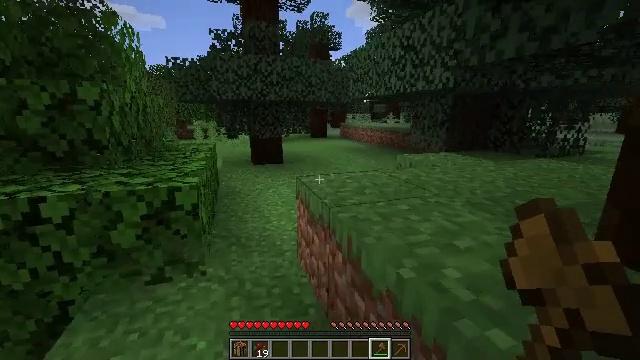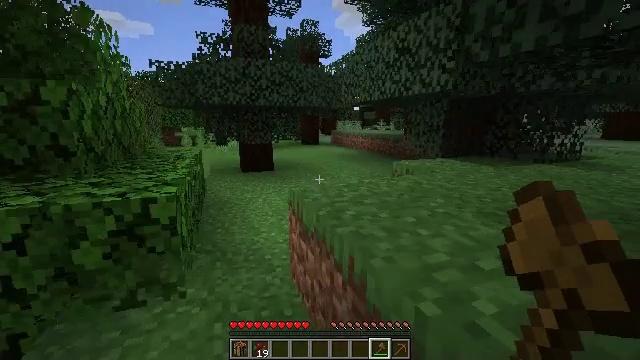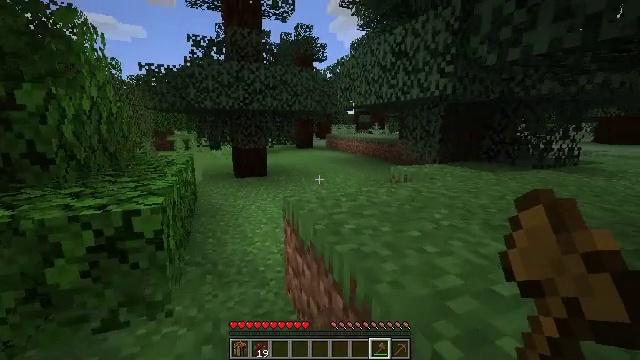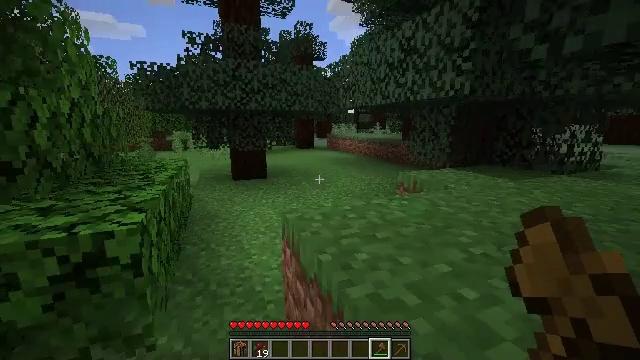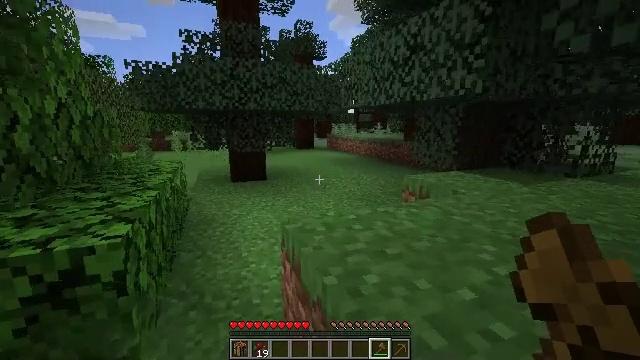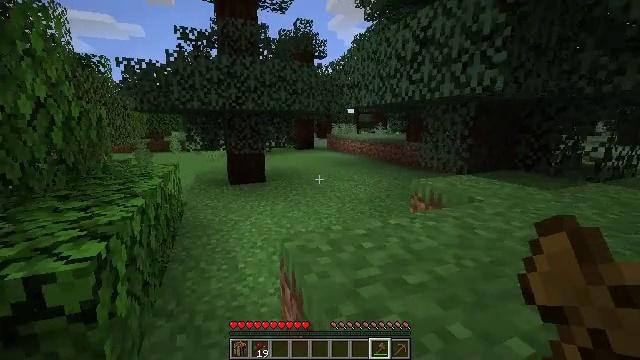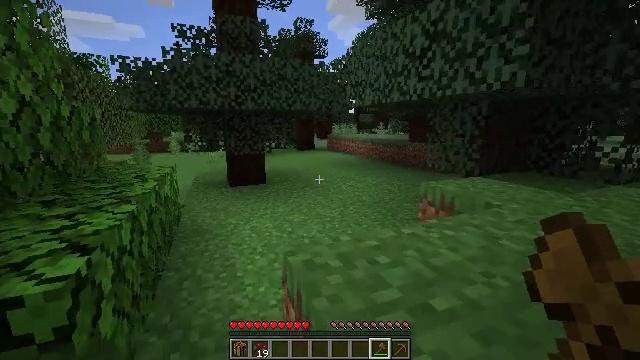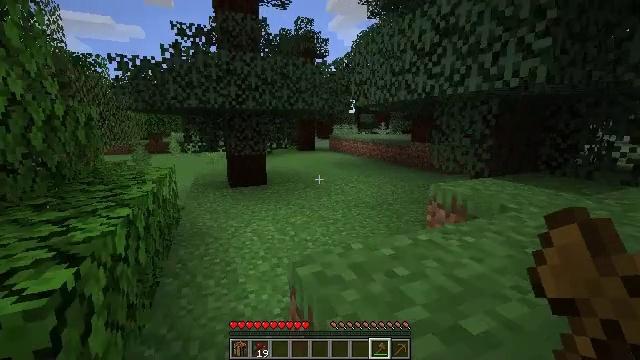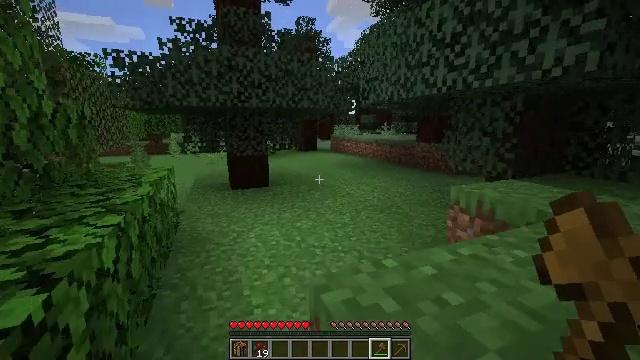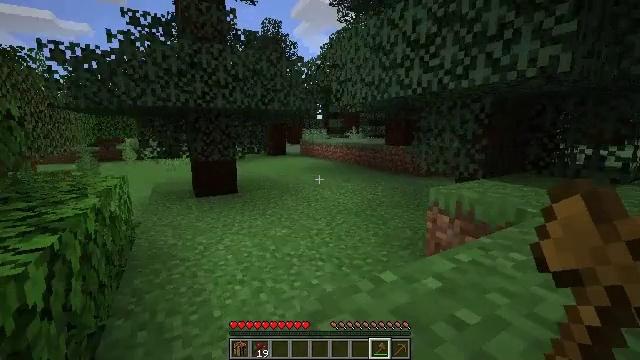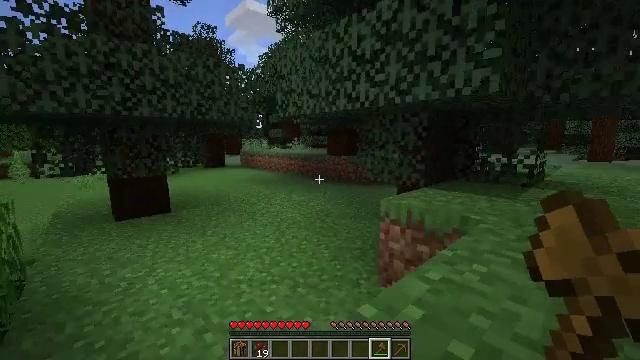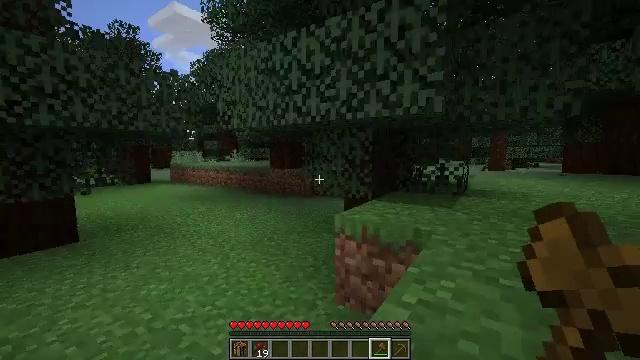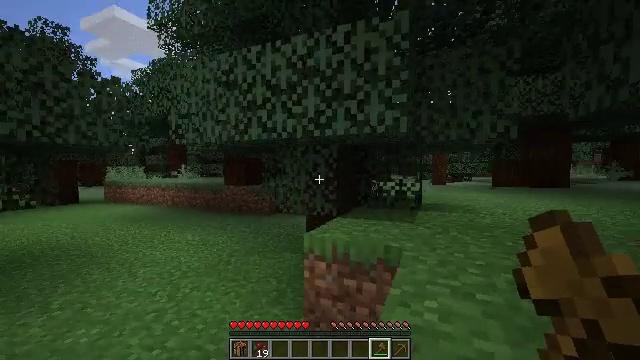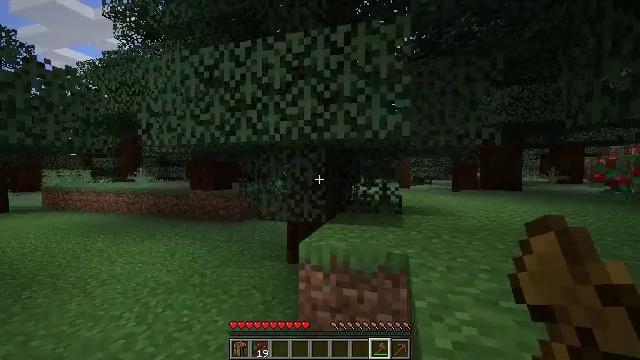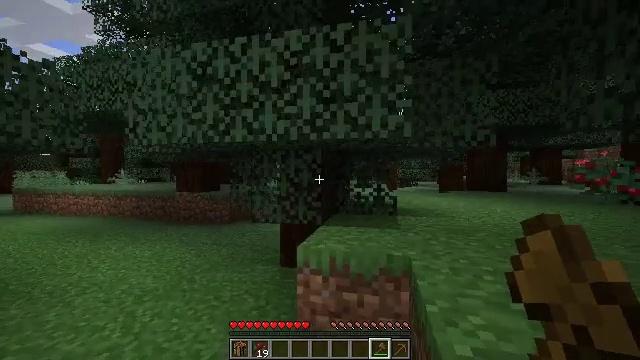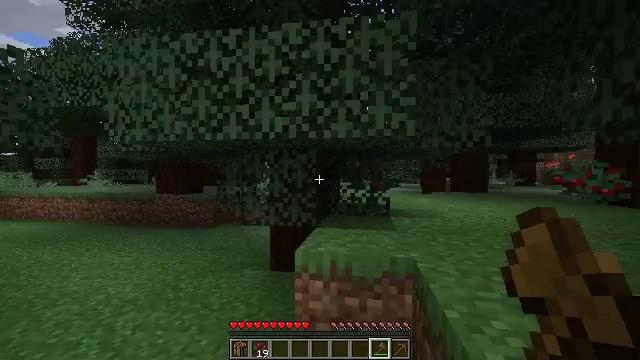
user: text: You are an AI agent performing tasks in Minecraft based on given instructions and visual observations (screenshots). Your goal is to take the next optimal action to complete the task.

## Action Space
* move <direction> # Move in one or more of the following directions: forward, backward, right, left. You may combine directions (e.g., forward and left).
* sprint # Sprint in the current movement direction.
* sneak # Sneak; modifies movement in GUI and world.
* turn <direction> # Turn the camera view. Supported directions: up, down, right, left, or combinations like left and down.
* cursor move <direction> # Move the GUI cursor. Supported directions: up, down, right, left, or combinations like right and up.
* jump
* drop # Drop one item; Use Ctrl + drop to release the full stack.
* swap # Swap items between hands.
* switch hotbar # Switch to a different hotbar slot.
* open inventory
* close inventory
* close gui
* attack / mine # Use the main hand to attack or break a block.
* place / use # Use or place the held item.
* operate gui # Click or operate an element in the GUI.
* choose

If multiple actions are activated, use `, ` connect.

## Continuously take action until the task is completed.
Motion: motion action
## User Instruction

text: Break the sweet berry bush to collect berries.
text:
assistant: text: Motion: move forward, turn right and up
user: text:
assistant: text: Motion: move forward, turn right
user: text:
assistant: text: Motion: move forward
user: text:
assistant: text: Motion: move forward
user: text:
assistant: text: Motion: move forward
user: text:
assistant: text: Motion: move forward
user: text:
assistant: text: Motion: move forward
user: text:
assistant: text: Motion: move forward
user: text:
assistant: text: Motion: move forward, turn right
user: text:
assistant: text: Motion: move forward and move left, turn right and up
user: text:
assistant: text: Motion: move forward and move left, turn right and up
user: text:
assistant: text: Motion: move forward and move left, turn right and up
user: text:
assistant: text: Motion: move forward and move left, turn right
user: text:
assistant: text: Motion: move forward and move left, turn right
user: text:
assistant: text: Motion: move forward and move left, turn right
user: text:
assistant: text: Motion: move forward and move left, turn right
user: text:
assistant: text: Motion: move forward and move left, turn right and up
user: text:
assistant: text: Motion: move forward and move left, turn right and up
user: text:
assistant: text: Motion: move forward and move right, turn right
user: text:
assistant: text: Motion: move forward and move right, turn right
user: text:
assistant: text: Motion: move forward and move right
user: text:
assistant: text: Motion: move forward and move right, jump
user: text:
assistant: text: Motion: move forward, jump
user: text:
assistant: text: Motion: move forward, jump
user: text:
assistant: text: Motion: move forward, turn down, jump
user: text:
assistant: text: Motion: move forward, turn down
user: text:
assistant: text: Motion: move forward
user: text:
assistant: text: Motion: move forward and move left
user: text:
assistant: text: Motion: move forward and move left
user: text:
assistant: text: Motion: move forward and move left